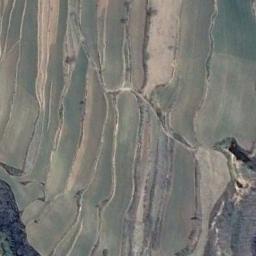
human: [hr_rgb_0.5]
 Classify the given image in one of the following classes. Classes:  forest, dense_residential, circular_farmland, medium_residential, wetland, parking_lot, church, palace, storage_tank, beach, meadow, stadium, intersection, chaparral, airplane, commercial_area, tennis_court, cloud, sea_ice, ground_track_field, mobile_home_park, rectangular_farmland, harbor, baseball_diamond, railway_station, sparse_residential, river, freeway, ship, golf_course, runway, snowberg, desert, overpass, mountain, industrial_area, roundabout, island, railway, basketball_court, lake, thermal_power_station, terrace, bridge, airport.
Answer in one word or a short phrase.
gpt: terrace